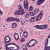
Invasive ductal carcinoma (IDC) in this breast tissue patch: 0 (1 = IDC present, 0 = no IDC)